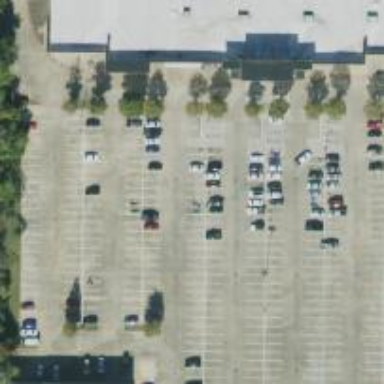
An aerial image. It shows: Parking space is available.